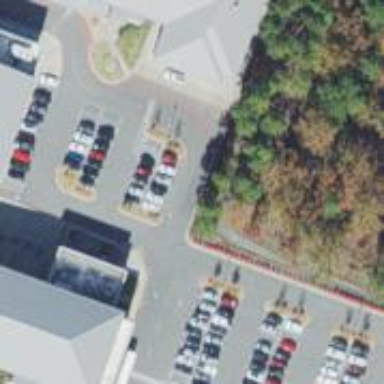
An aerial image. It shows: Parking space.